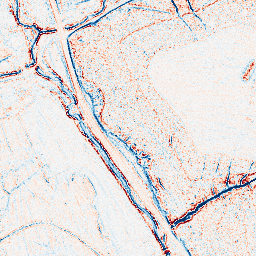
Category: edge_preserving
Decomposition family: anisotropic_diffusion
Decomposition parameters: iterations: 10
kappa: 10
gamma: 0.05
Upsampling method: sinc_blackman
Upsampling parameters: scale: 2
kernel_size: 8
Upsampling scale: 2